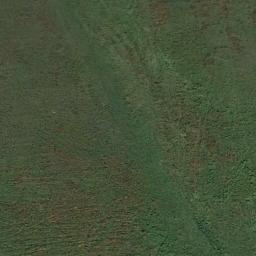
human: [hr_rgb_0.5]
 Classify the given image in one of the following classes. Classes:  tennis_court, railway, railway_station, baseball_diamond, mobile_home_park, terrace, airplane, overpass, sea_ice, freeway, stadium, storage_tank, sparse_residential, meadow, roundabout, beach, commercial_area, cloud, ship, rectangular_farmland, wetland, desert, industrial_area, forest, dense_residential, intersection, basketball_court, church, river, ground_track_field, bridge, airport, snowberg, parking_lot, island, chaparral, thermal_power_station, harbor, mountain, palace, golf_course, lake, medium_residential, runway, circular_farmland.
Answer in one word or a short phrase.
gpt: meadow